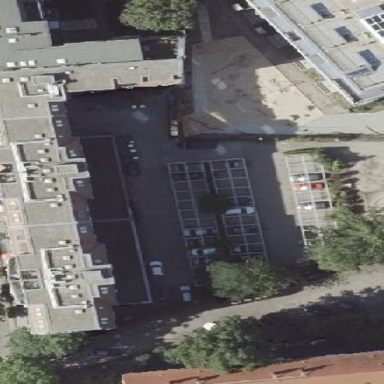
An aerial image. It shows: Street-side parking area.